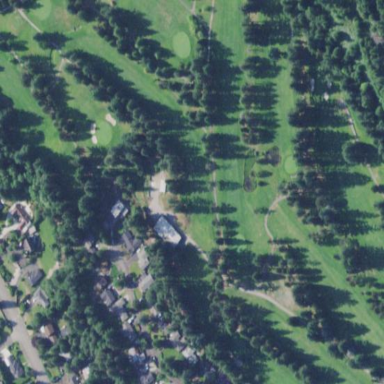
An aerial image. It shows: Golf course.